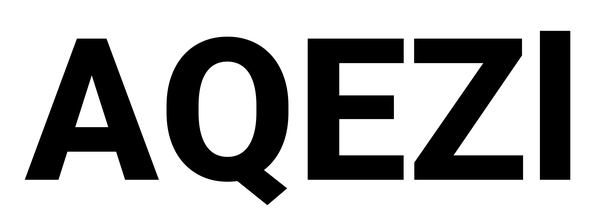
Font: Roboto_ExtraBold